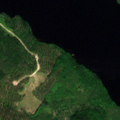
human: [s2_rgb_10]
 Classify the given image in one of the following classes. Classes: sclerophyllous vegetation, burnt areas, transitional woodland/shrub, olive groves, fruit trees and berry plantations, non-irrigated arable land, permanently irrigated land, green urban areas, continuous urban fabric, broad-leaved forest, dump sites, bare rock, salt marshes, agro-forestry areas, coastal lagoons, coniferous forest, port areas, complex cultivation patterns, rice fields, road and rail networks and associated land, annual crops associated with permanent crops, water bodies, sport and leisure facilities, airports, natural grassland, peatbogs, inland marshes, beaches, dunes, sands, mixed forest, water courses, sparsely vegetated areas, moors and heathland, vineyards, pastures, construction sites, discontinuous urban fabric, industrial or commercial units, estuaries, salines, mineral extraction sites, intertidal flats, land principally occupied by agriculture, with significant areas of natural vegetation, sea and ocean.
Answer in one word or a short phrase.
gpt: coniferous forest, mixed forest, transitional woodland/shrub, water bodies